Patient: sex M, age 66
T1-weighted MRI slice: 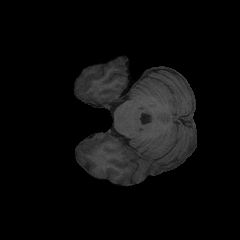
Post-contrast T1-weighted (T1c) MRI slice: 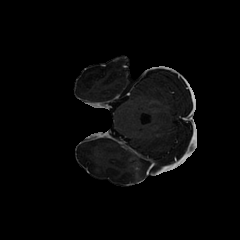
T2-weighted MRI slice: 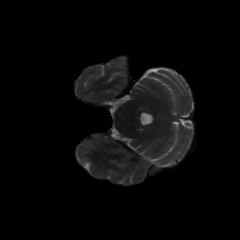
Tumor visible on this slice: no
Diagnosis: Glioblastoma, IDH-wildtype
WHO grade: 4